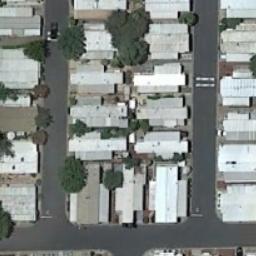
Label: mobile_home_park